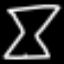
Label: hourglass